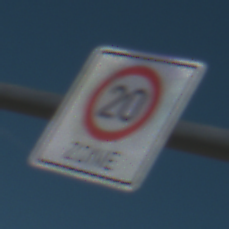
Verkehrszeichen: BeginnZone20
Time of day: Midday
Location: Outdoor (Special)
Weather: PartlyCloudy
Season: NotSpecified
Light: Natural